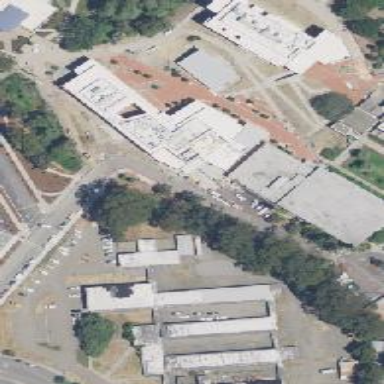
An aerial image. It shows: College building.